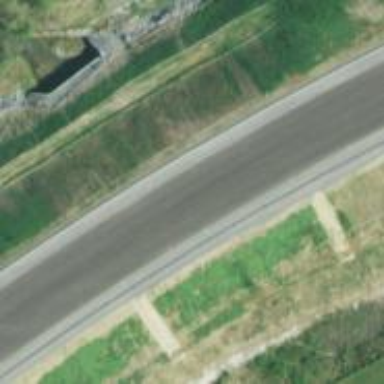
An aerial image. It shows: Trunk highway.